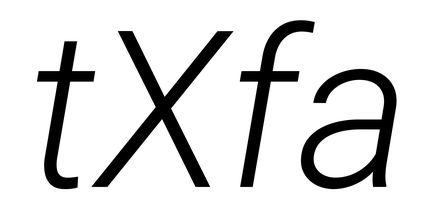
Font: Roboto-Italic_Light_Italic